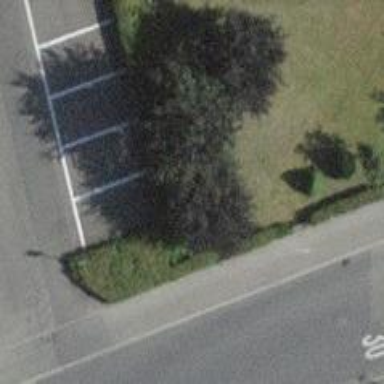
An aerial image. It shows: Hedge acting as barrier.